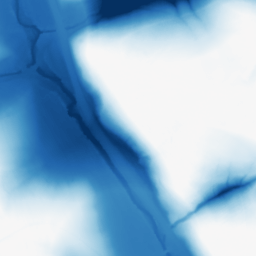
Category: morphological
Decomposition family: morphological
Decomposition parameters: operation: closing
size: 100
Upsampling method: linear_exact
Upsampling parameters: scale: 4
Upsampling scale: 4